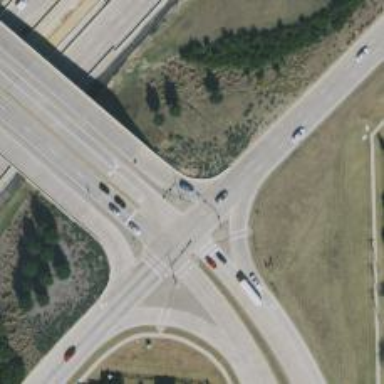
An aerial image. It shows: Secondary link road.